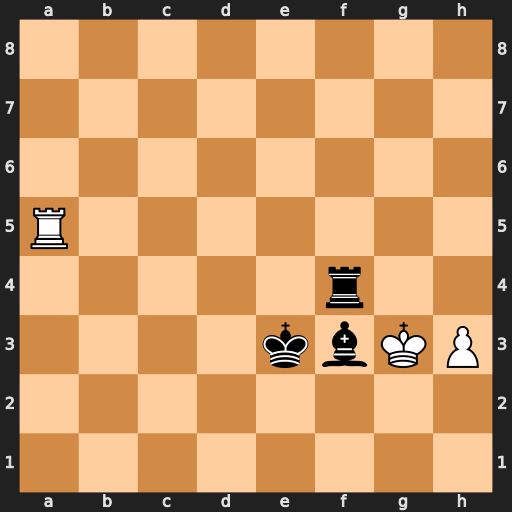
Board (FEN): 8/8/8/R7/5r2/4kbKP/8/8
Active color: w
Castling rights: -
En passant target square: -
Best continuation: Ra3+ Ke4 Ra4+ Ke5 Rxf4